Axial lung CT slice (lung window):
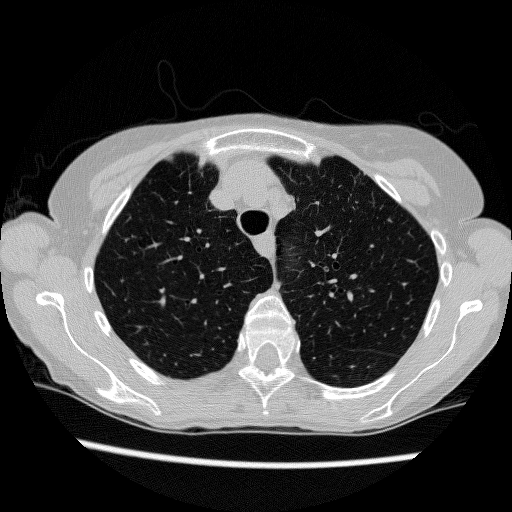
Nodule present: no